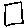
Label: square